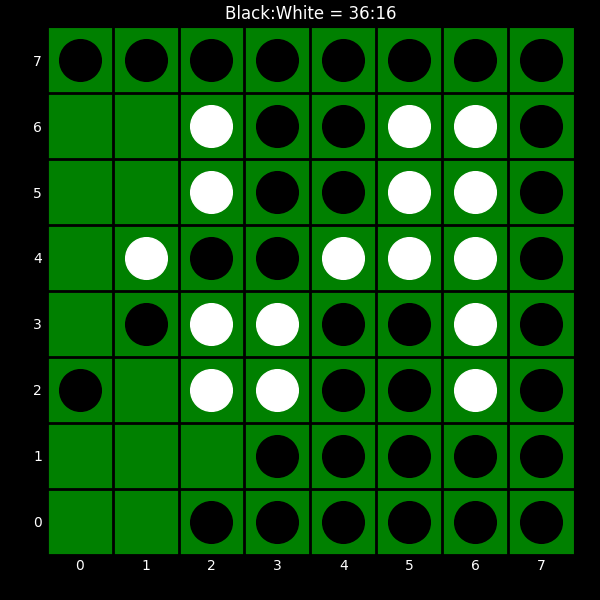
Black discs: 36
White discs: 16